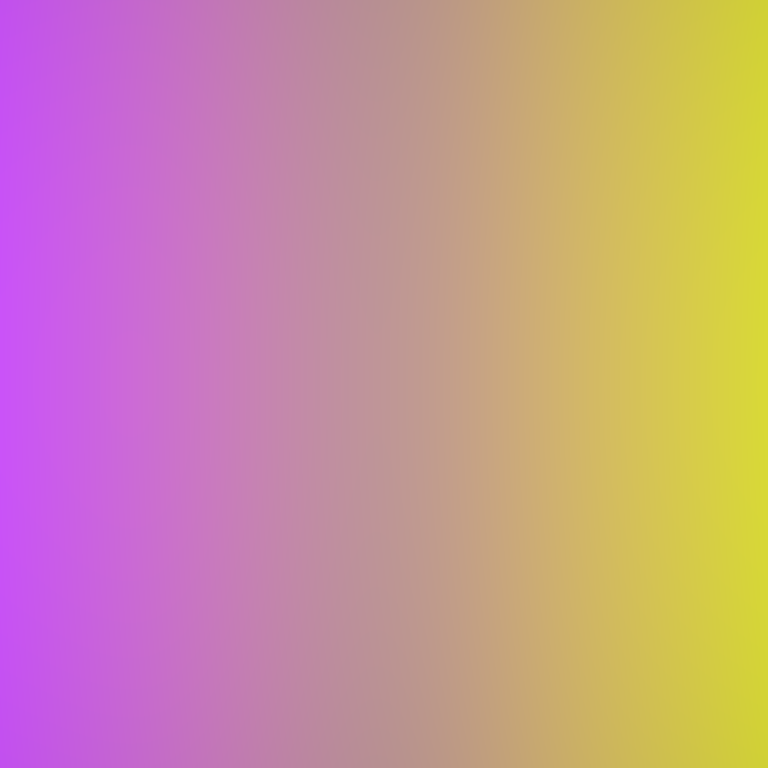
Abstract light effect, smooth gradient from violet to yellow, calm atmosphere, soft glow, no room, no furniture, no objects.